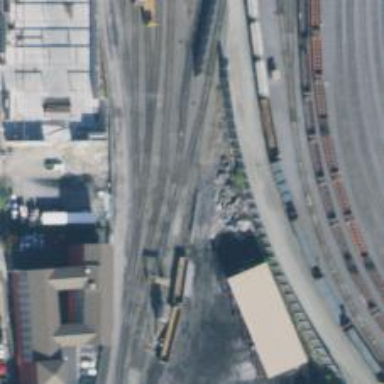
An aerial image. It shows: Railway siding for service.